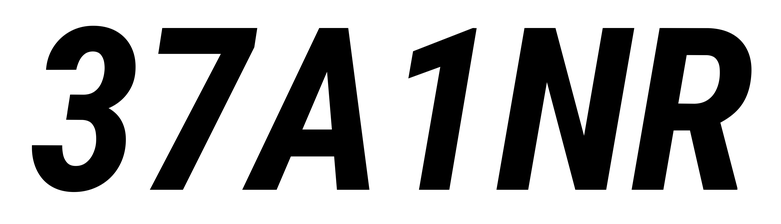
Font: Roboto-Italic_Condensed_Bold_Italic